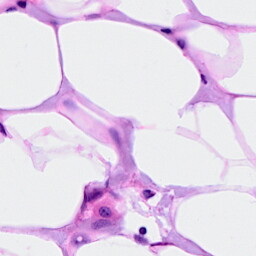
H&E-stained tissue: Breast